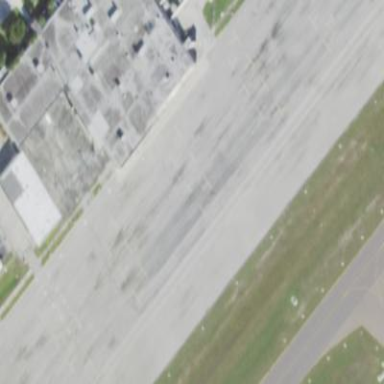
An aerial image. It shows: Apron at the airport.